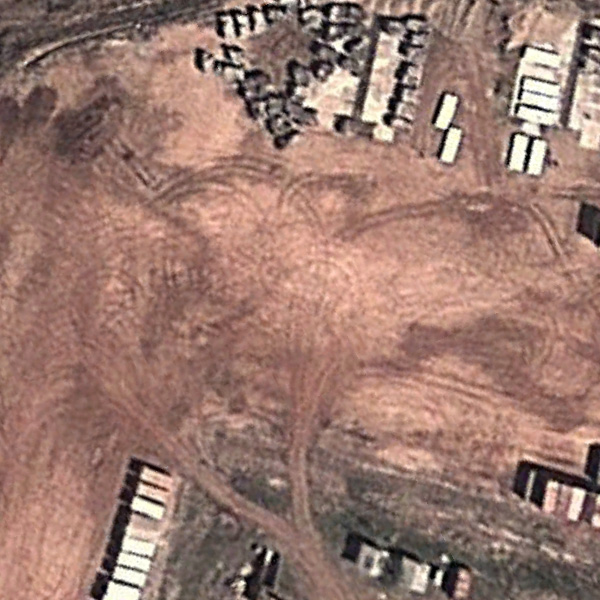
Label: BareLand